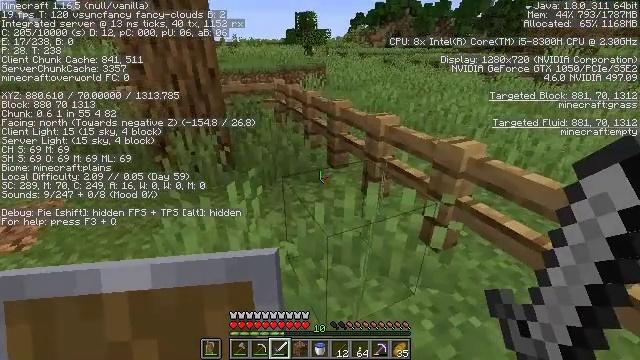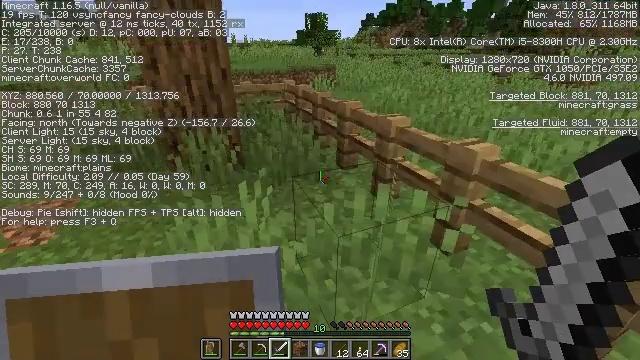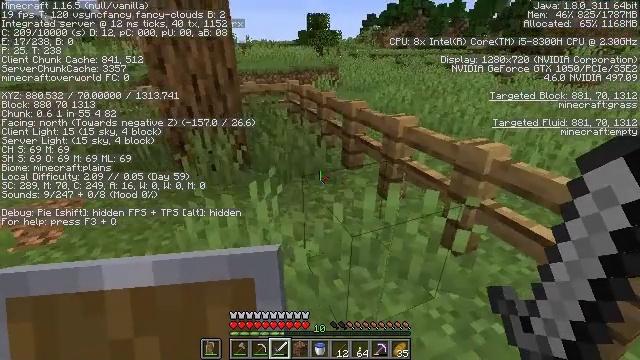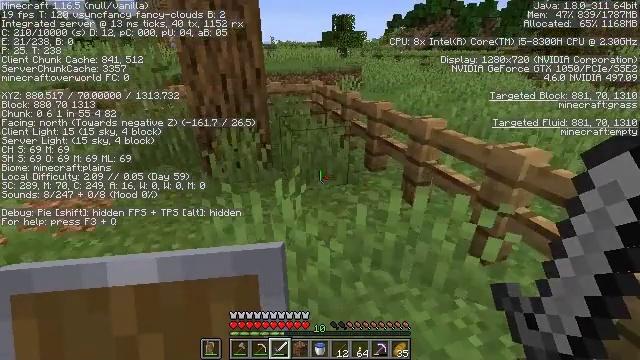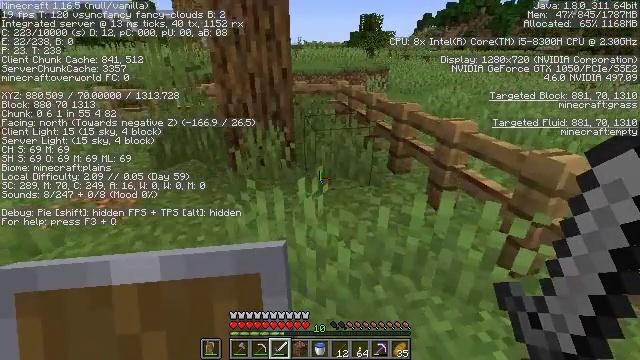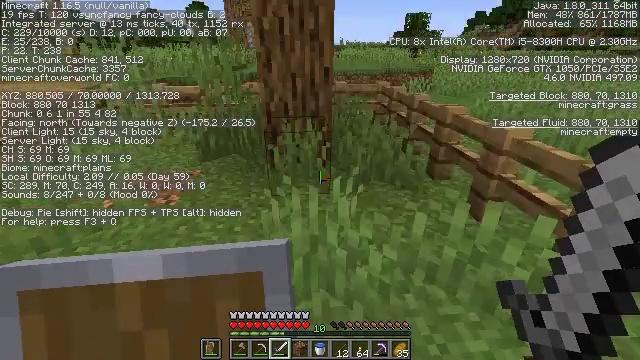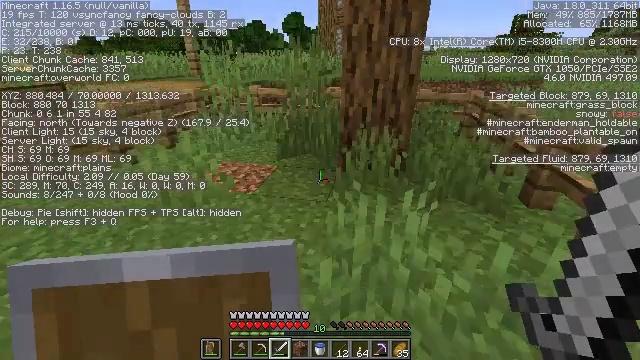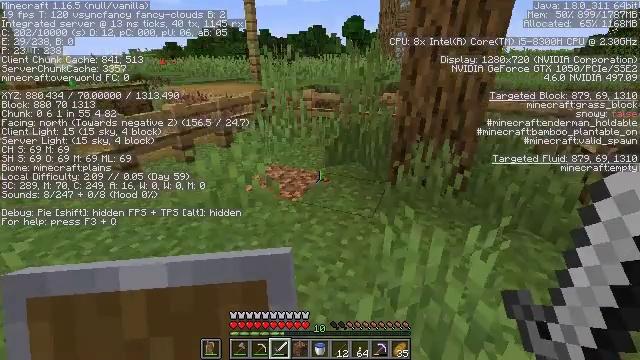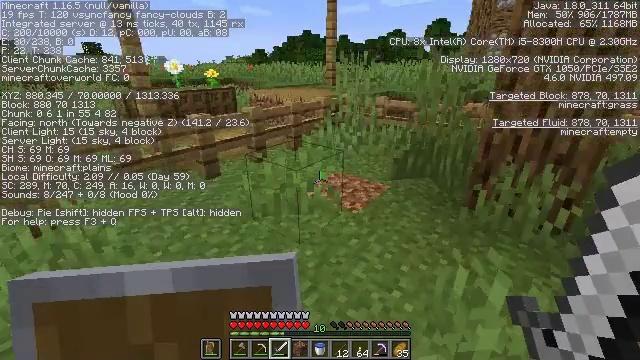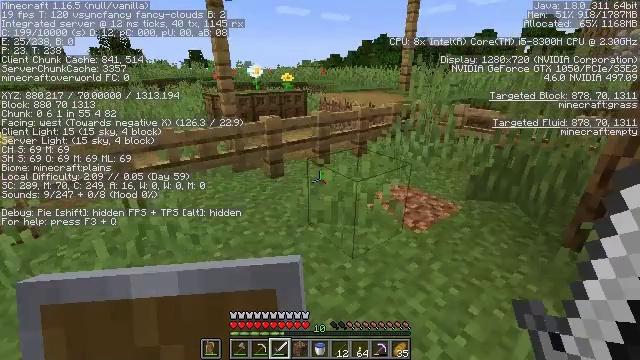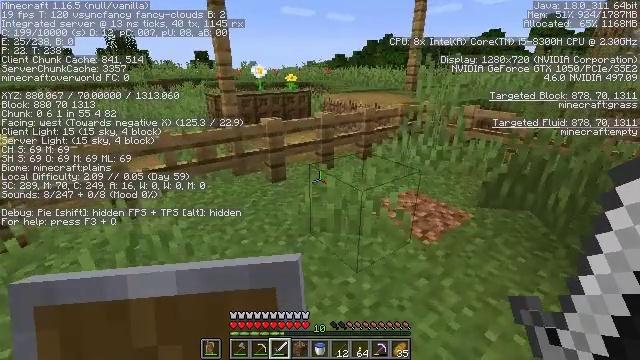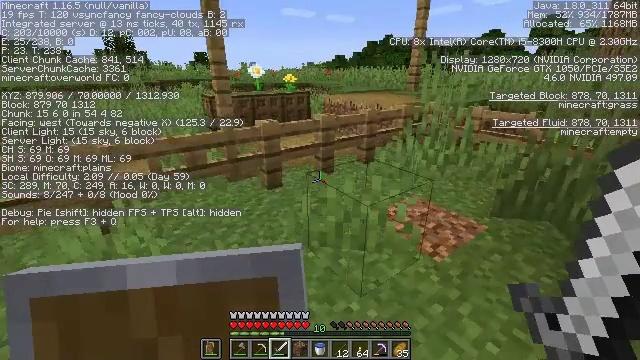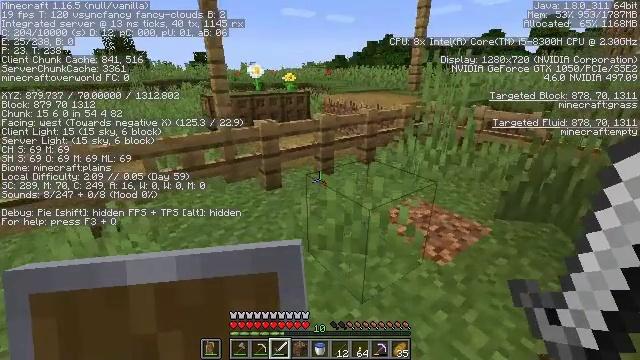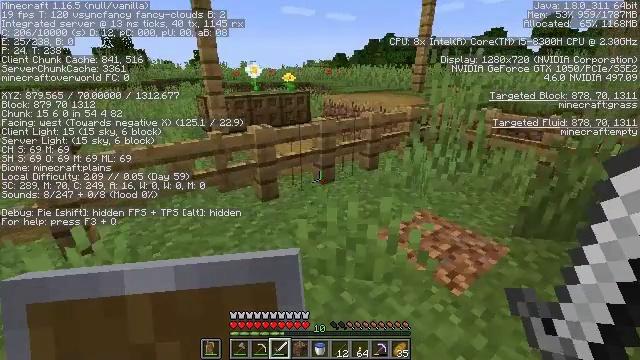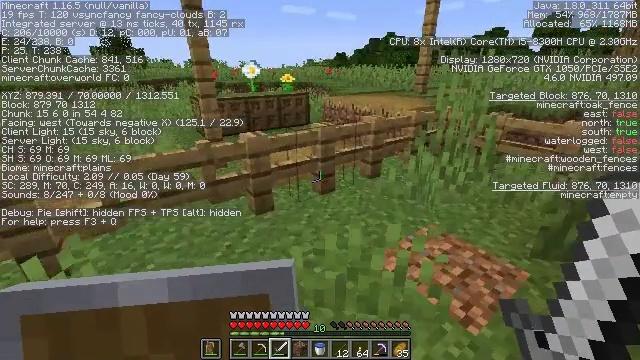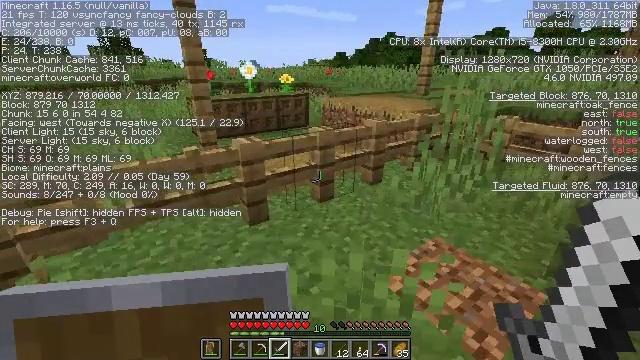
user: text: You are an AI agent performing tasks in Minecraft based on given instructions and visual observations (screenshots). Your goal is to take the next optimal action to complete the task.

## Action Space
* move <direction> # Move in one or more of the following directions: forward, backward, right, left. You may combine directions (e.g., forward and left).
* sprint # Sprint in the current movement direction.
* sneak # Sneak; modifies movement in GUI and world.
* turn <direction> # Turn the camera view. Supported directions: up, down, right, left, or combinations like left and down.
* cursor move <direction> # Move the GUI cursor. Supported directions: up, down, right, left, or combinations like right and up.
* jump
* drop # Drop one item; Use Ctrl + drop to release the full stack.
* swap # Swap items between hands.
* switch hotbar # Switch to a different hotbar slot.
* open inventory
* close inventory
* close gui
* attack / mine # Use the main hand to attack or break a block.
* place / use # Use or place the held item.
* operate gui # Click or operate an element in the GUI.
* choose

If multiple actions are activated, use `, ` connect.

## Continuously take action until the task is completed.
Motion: motion action
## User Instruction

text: Gather the yellow bed by attacking it.
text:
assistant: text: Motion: turn left
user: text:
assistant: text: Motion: no_op
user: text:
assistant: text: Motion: turn left
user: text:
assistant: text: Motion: turn left
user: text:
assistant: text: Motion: turn left
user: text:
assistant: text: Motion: move forward, turn left and up
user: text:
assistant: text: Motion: move forward, turn left
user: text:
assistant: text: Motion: move forward, turn left and up
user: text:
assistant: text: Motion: move forward, turn left
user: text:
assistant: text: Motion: move forward, turn left
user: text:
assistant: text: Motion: move forward
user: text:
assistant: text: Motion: move forward
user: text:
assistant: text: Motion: move forward
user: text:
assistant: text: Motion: move forward
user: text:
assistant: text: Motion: move forward
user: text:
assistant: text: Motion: move forward, turn right
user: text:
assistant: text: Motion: move forward, turn right and down
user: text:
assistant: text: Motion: move forward, turn right and up
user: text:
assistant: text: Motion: turn right and up
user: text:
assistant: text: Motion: move left
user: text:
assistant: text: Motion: move left, turn left
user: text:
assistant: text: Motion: move left, turn left
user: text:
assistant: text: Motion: move left, turn left and down
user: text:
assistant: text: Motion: turn left and down
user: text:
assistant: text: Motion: turn left and down
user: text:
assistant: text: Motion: turn left
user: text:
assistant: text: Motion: move back
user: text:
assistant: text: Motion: move back
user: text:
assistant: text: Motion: move back
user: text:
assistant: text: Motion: no_op